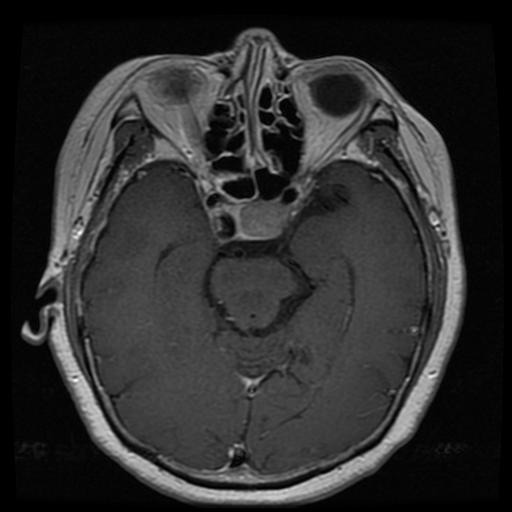
Label: pituitary